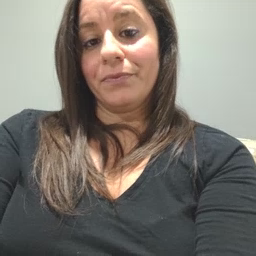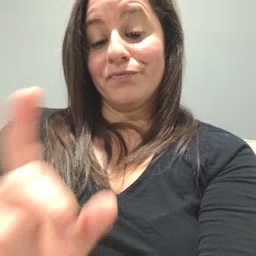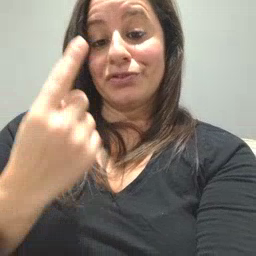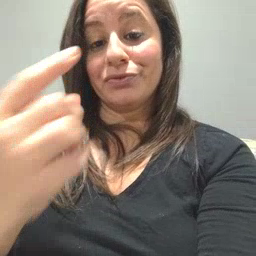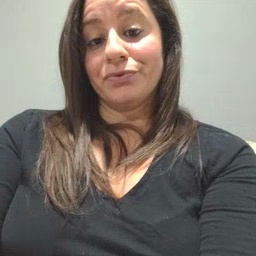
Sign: first